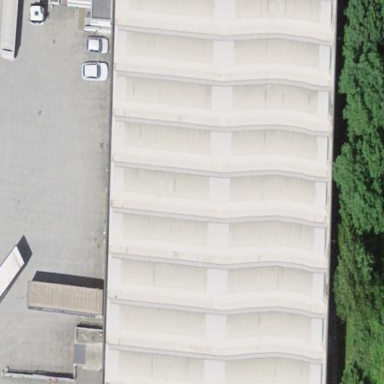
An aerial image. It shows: Industrial building.